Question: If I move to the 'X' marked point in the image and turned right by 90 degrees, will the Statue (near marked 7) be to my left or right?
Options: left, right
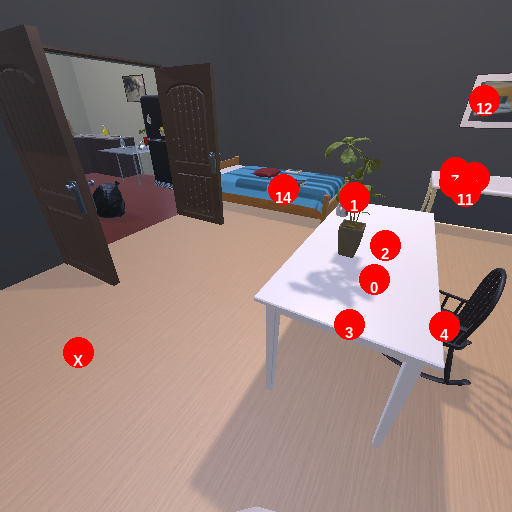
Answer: left